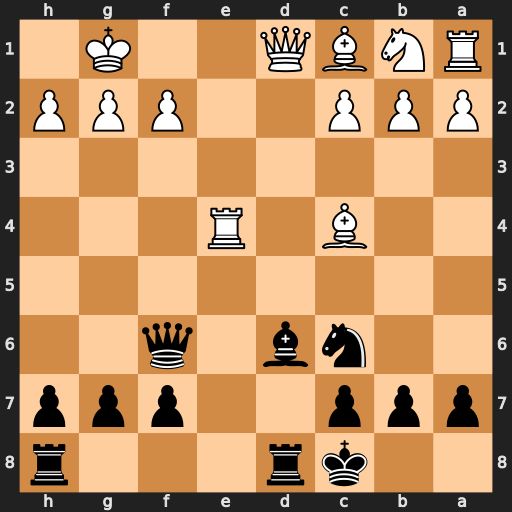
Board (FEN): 2kr3r/ppp2ppp/2nb1q2/8/2B1R3/8/PPP2PPP/RNBQ2K1
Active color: b
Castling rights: -
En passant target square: -
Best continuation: Bxh2+ Kxh2 Rxd1